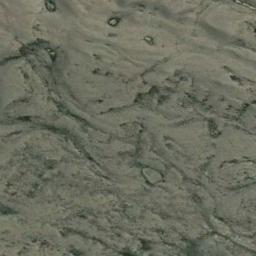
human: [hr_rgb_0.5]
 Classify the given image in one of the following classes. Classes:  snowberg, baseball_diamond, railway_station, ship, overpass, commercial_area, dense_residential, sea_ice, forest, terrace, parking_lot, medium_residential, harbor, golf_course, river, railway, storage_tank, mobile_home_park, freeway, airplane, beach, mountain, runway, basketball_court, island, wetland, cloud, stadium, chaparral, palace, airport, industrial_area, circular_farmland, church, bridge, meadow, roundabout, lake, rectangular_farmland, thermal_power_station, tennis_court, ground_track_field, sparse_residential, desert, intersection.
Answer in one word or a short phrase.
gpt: desert